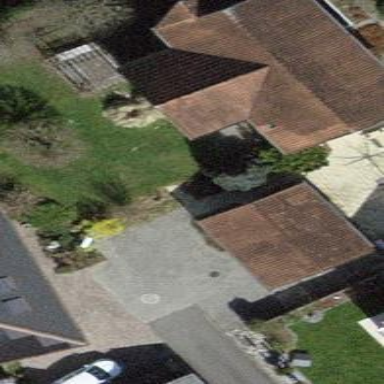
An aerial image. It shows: Building with tile roof.